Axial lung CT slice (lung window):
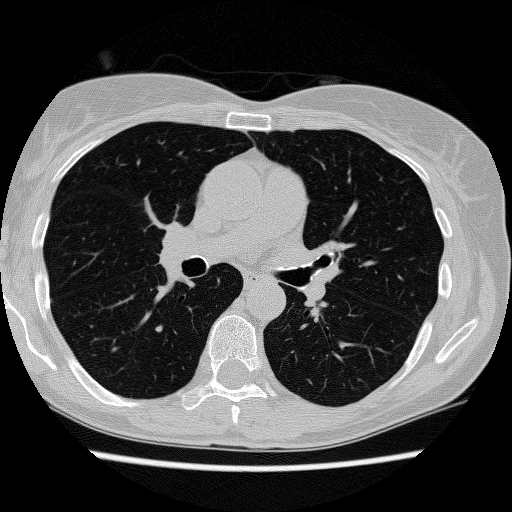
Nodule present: no